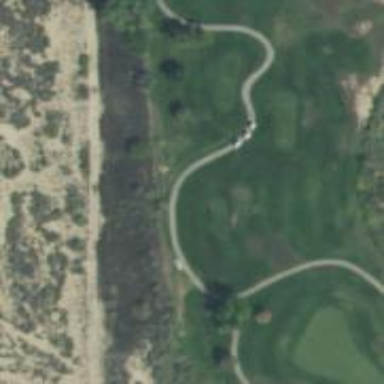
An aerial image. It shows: Golf tee.